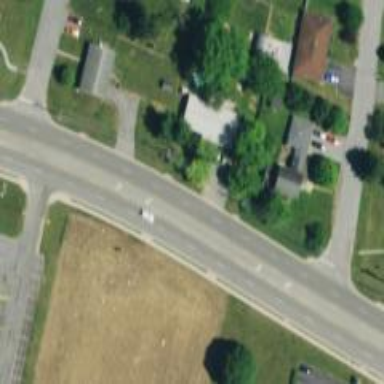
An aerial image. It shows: Tertiary road.